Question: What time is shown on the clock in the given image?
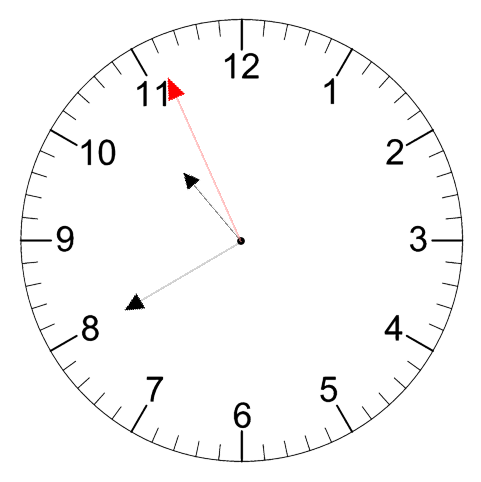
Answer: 10:39:56